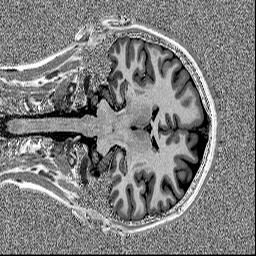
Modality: MP2RAGE
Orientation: coronal
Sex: female